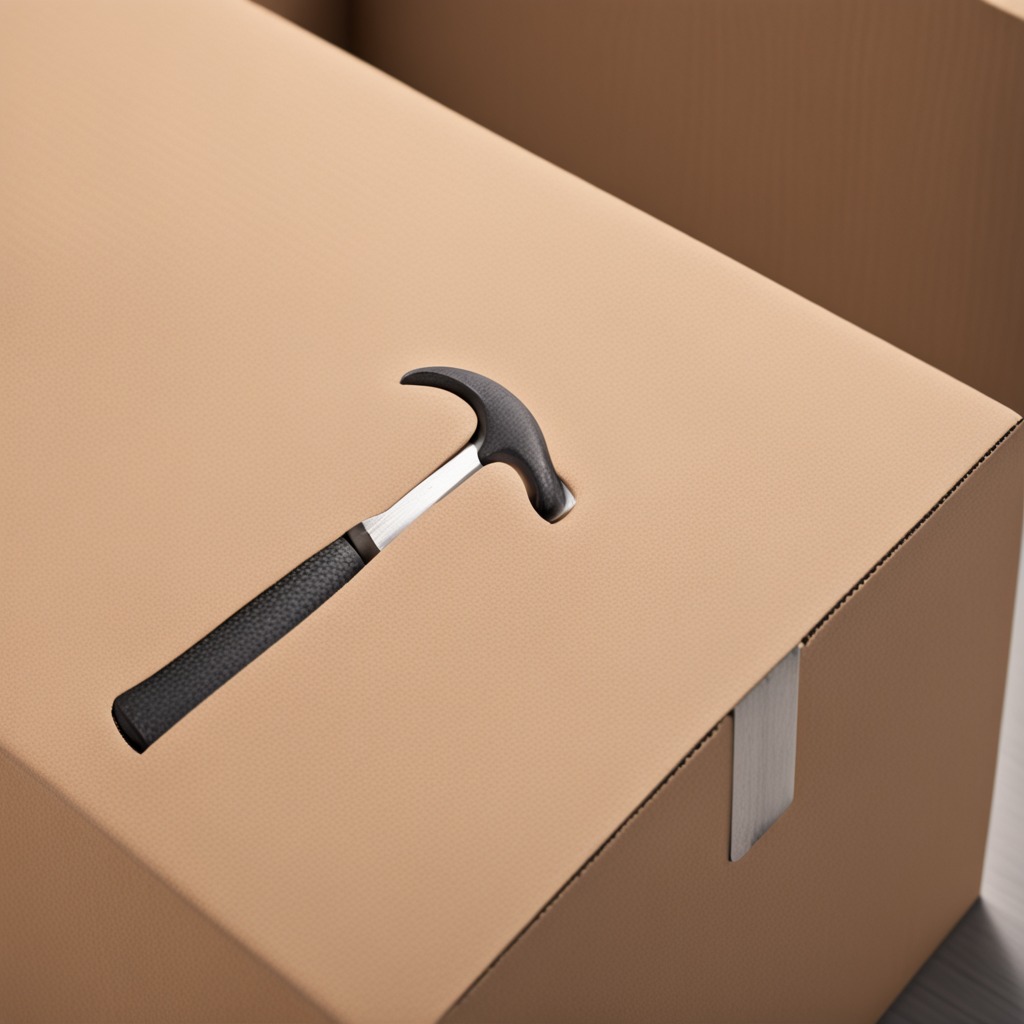
A hammer lying on the cardboard box surface